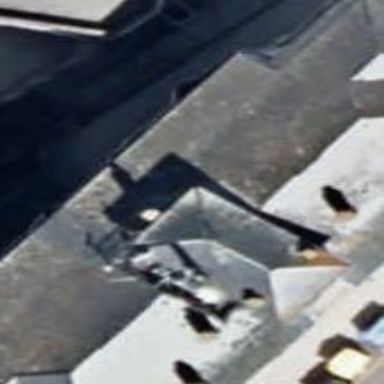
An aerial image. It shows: Black hipped roof on residential building.